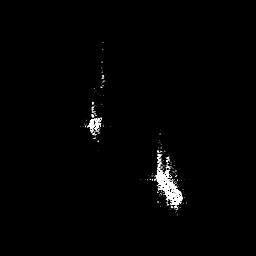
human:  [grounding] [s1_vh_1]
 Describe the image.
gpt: In the satellite image, there is  <ref>1 small ship </ref> <box>[[32, 43, 41, 52, 0]]</box> located at center,  <ref>1 large ship </ref> <box>[[57, 63, 72, 81, 0]]</box> located at bottom.